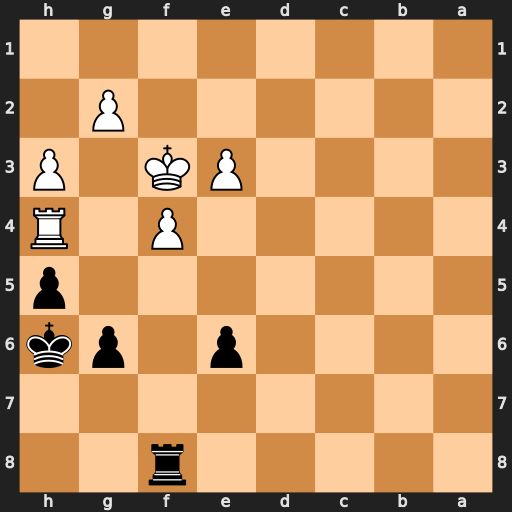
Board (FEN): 5r2/8/4p1pk/7p/5P1R/4PK1P/6P1/8
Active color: b
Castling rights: -
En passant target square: -
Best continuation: g5 Rxh5+ Kxh5